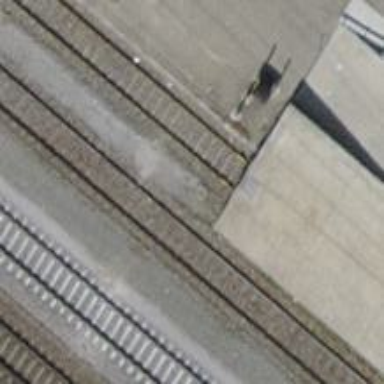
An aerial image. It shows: Buffer stop at the railway with loading facility ramp.